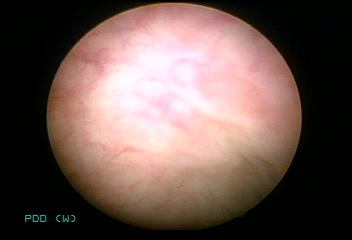
Modality: WLC
Class: Normal mucosa
Bladder cancer association: No